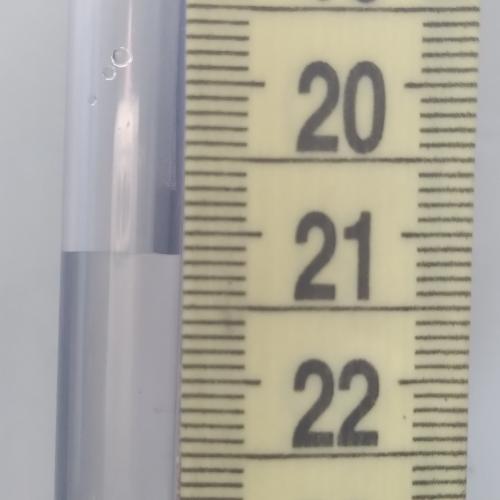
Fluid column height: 21.1 cm